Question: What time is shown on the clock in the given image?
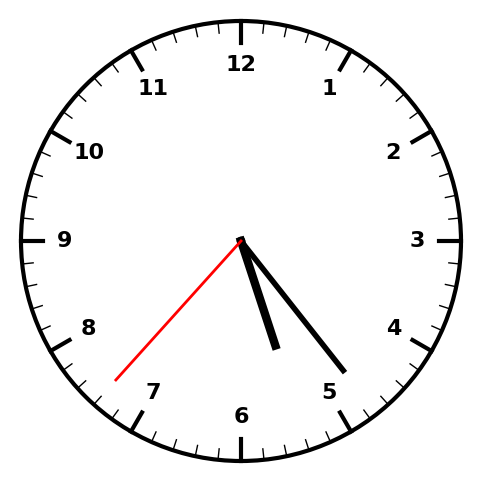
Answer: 05:23:37